Aerial crown-view tile of a tropical tree (Barro Colorado Island, Panama), acquired 20250915:
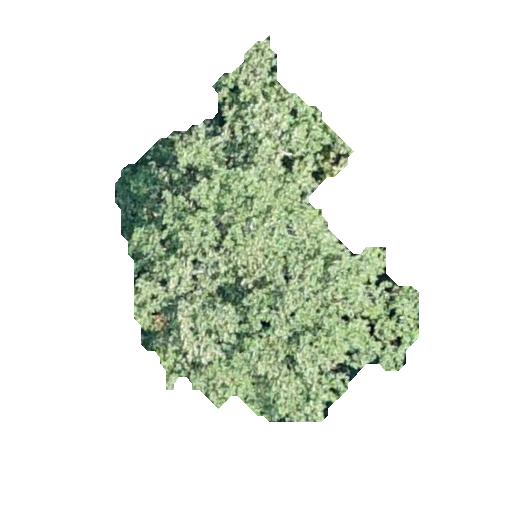
Species: Hieronyma alchorneoides
GBIF accepted scientific name: Hieronyma alchorneoides
Crown area: 97.508 m²